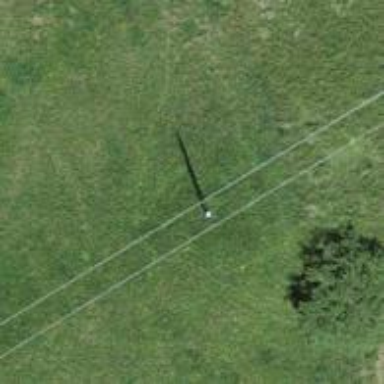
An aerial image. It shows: Power pole.